Question:
As you can see from my App Scheme I have 'UITableView' and inside 'UITableViewCells' I have 'UICollectionView'.
My question right now is how to get 'UITableView' row when user taps on 'UICollectionViewCell'?
I tried this but that doesn't work me:
'''
func collectionView(_ collectionView: UICollectionView, didSelectItemAt indexPath: IndexPath) {
collectionView.scrollToItem(at: indexPath, at: .centeredHorizontally, animated: true)
let main = ViewController()
if let tableViewcell = superview?.superview as? ExploreTableViewCell {
let indexPath = main.tableView.indexPath(for: tableViewcell)
print(indexPath)
}
}
'''
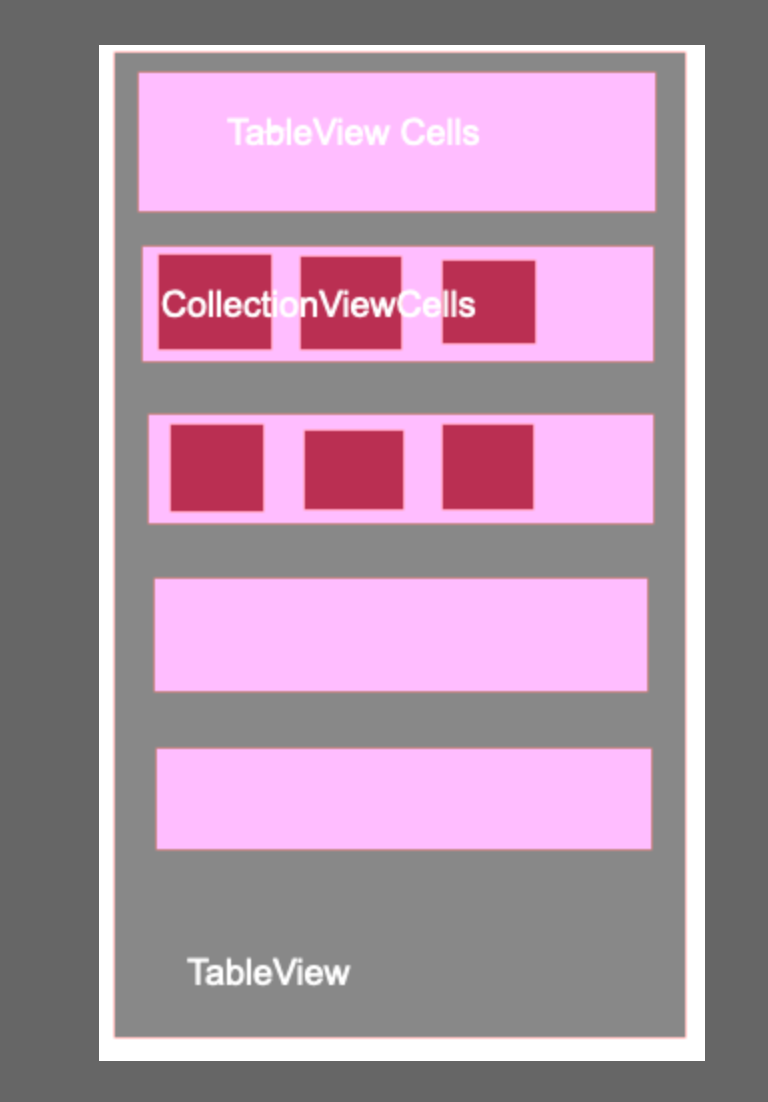
Answer: To an extension of Subramanian Mariappan's concept and using 'delegate' pattern to get informed in 'UIViewController' about selection in collection view cell, please check your solution at <URL>.
<URL>